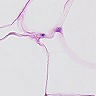
Metastatic tissue present: no